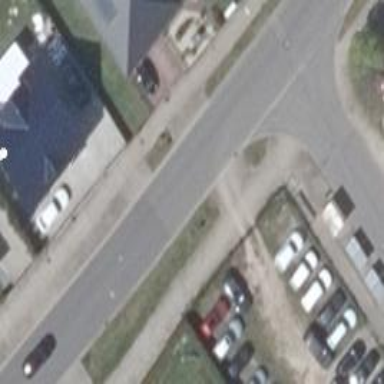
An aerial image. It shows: Residential road with asphalt surface and separate sidewalk.